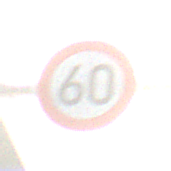
Verkehrszeichen: Geschwindigkeit60
Umgebung: Outdoor, Suburban
Tageszeit: SunriseSunset
Wetter: PartlyCloudy
Licht: Natural
Jahreszeit: NotSpecified
Kontrast: MediumContrast